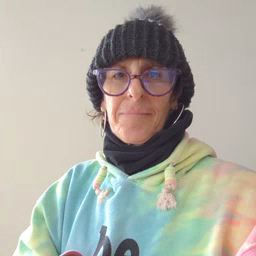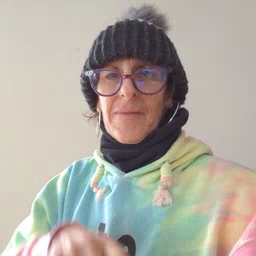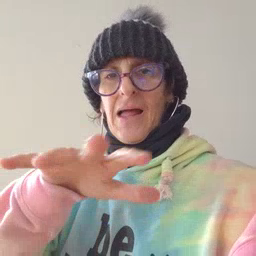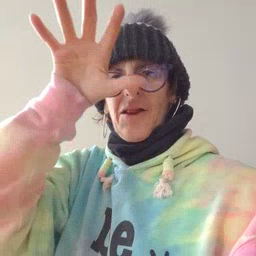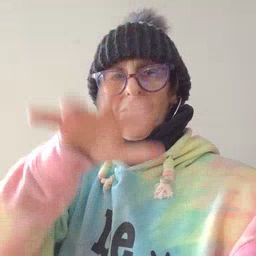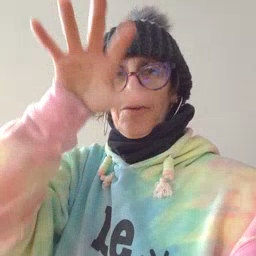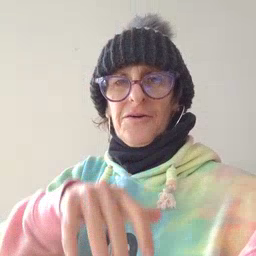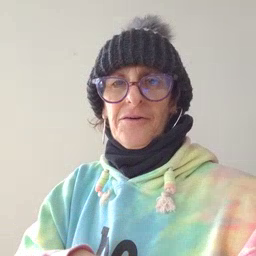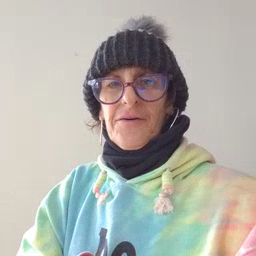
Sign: alligator